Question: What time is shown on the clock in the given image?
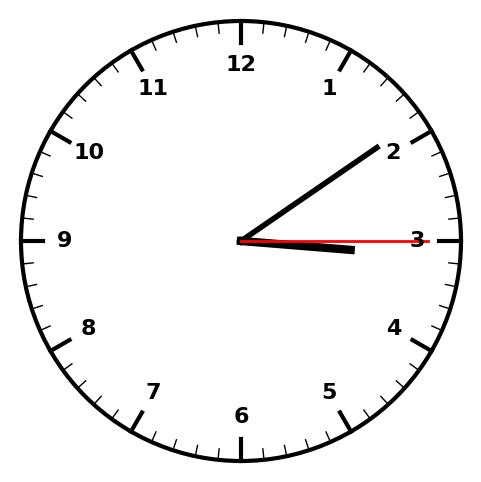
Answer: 03:09:15